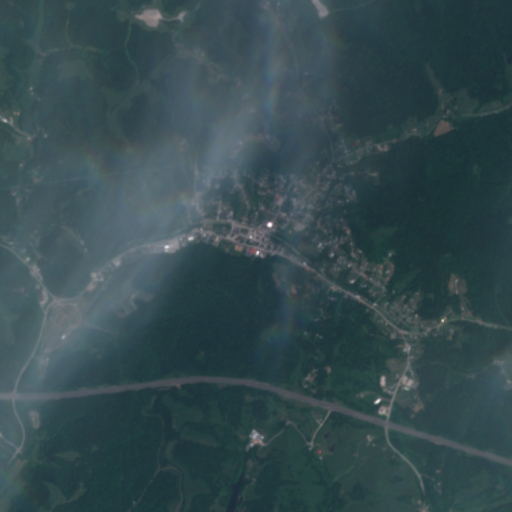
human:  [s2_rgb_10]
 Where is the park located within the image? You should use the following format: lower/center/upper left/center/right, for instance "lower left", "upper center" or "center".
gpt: The park is located in the center left of the image.
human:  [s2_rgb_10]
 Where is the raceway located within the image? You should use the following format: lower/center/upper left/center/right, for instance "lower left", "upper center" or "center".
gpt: The raceway is located in the lower left of the image.
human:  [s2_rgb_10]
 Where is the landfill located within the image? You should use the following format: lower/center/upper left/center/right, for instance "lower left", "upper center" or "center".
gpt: There is no landfill in the image.